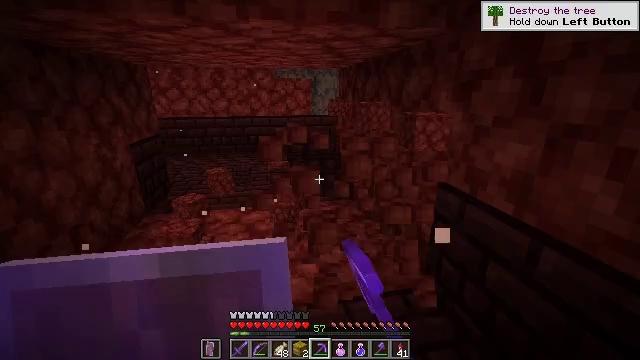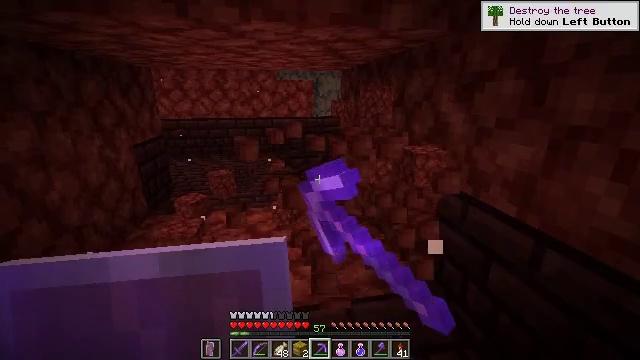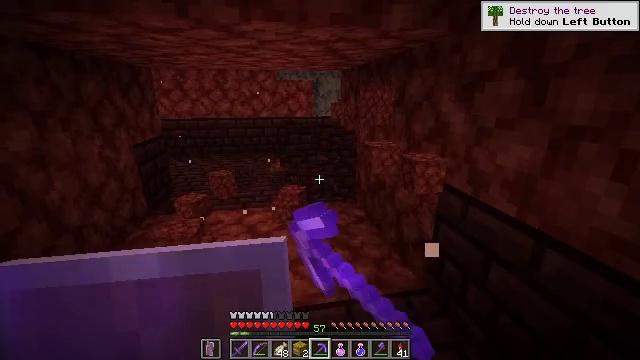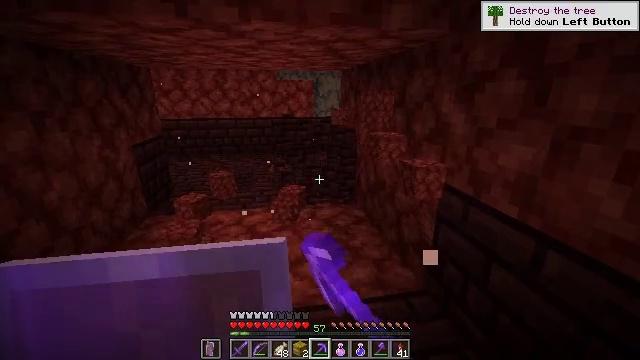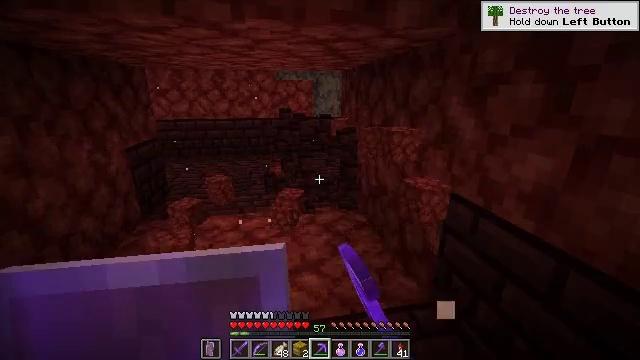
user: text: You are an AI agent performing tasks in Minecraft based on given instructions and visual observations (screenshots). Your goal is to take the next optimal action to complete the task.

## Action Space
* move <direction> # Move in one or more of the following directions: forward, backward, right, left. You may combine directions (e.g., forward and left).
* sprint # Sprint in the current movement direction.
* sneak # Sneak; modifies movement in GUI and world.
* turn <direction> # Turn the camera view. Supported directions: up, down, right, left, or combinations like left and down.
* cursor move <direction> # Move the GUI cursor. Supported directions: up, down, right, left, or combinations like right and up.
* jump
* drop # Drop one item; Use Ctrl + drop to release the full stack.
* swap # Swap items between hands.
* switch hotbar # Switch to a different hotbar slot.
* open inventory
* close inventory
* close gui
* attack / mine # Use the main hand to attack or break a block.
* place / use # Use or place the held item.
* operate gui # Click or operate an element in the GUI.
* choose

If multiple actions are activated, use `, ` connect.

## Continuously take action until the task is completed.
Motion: motion action
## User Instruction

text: Harvest nether bricks from a structure.
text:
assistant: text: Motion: no_op
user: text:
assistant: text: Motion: no_op
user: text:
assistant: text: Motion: move forward
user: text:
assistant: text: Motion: move forward
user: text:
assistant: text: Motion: no_op